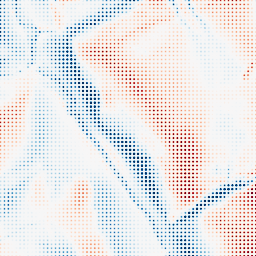
Category: classical
Decomposition family: gaussian_anisotropic
Decomposition parameters: sigma_x: 20
sigma_y: 5
Upsampling method: sinc_blackman
Upsampling parameters: scale: 8
kernel_size: 4
Upsampling scale: 8